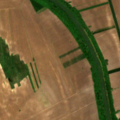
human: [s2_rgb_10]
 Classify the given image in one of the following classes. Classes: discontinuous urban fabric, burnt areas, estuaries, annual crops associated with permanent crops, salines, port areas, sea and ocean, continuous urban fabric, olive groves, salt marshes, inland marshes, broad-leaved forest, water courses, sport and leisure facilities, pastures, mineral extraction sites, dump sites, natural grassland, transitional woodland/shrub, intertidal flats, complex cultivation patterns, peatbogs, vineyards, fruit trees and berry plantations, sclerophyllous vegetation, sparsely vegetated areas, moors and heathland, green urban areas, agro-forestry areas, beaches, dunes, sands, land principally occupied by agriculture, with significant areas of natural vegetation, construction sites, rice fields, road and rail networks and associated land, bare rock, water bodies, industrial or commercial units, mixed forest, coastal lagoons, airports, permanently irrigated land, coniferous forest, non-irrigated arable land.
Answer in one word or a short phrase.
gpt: non-irrigated arable land, water courses